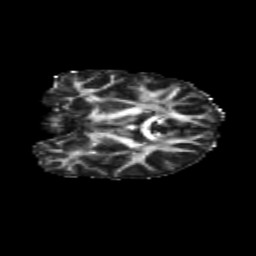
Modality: FA
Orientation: coronal
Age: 14
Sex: female
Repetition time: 9.512 s
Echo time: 0.089 s